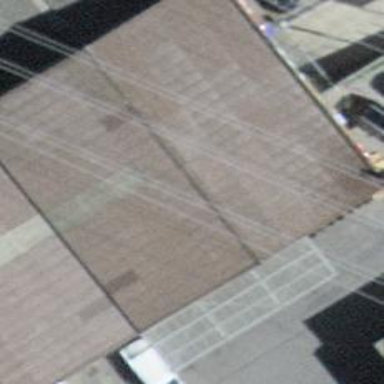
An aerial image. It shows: Car repair shop.